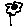
Label: flower